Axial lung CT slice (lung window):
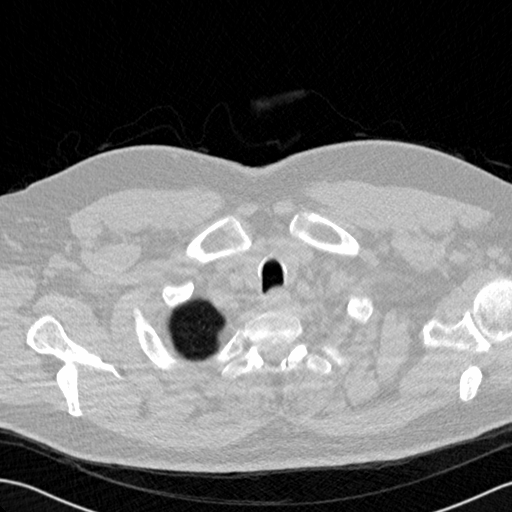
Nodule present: no